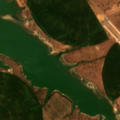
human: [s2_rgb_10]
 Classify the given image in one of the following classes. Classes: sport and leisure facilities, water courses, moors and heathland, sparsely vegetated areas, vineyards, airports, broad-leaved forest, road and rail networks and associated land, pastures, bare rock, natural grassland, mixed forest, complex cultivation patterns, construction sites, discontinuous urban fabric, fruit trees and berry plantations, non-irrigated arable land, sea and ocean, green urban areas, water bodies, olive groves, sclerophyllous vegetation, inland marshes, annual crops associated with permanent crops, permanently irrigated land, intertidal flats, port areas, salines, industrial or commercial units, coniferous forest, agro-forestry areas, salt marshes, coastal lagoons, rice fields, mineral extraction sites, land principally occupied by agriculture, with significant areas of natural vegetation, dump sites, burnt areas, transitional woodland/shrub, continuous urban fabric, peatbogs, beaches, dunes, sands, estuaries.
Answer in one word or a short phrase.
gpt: non-irrigated arable land, permanently irrigated land, agro-forestry areas, water bodies